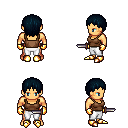
a pixel art fantasy rpg character, male body template, human, tanned skin, brown pirate shirt, white pants, raven plain hairstyle, gold gloves, gold boots, dagger, four views (front, back, left, right), 2x2 character sprite sheet, small pixel art, hard edges, no anti-aliasing